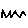
Label: zigzag